Field crop: maize
Growth stage: 1
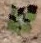
Species: chenopodium